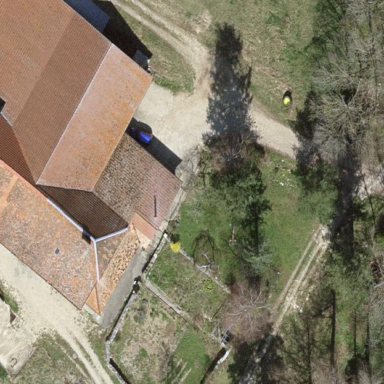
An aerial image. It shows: Farm building.